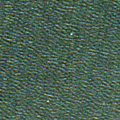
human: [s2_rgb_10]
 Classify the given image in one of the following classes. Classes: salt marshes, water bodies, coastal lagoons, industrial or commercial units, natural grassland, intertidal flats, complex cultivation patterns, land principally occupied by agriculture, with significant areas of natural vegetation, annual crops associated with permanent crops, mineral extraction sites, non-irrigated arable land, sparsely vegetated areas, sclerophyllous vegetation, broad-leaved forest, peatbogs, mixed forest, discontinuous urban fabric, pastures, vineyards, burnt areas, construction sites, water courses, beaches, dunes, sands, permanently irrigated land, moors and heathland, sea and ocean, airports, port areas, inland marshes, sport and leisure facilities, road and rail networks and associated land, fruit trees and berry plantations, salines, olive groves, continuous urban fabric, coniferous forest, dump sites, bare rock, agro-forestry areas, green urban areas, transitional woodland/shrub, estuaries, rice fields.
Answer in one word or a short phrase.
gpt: sea and ocean